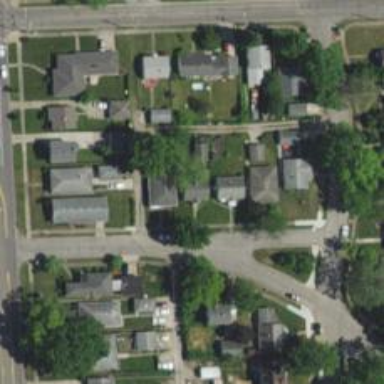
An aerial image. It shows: Alley classified as service road.